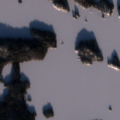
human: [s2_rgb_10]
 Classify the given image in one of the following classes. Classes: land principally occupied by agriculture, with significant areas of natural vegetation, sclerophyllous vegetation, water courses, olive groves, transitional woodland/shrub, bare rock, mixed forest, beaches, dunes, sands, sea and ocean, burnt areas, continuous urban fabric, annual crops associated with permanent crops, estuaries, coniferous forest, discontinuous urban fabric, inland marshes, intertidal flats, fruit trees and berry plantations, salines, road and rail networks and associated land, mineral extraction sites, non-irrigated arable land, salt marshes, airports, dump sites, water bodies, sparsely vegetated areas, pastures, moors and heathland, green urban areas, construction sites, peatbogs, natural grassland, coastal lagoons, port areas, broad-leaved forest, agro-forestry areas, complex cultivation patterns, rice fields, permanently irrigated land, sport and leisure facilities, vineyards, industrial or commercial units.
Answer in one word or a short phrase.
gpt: coniferous forest, water bodies